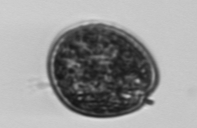
Label: Prorocentrum